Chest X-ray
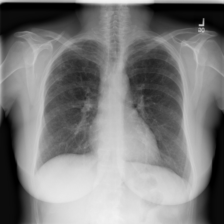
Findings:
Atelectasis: negative
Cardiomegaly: negative
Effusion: negative
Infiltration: negative
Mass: negative
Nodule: negative
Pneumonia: negative
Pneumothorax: negative
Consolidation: negative
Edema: negative
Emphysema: negative
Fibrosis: negative
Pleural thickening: negative
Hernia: negative